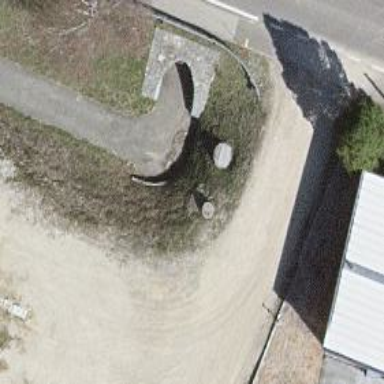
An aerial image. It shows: Footway passing through tunnel.